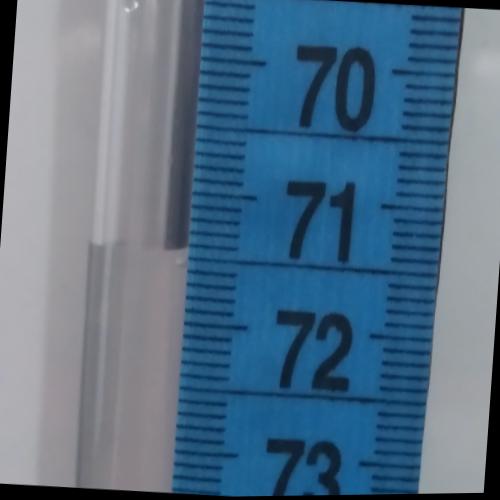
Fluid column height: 71.4 cm